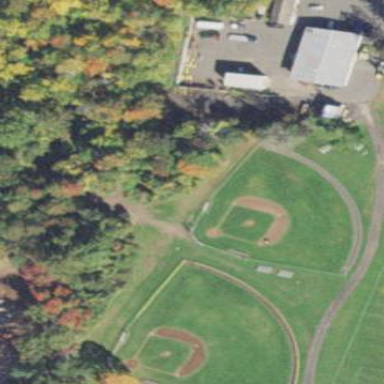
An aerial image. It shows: Baseball pitch for leisure land activities.